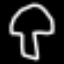
Label: mushroom